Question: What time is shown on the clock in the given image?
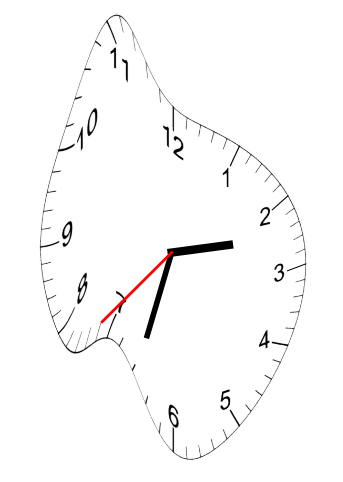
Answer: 02:32:37